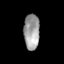
Tissue: lung
Cell type: T cells
Senescence score: 0.2197
Nuclear area (px): 547
Mean DAPI intensity: 158.166